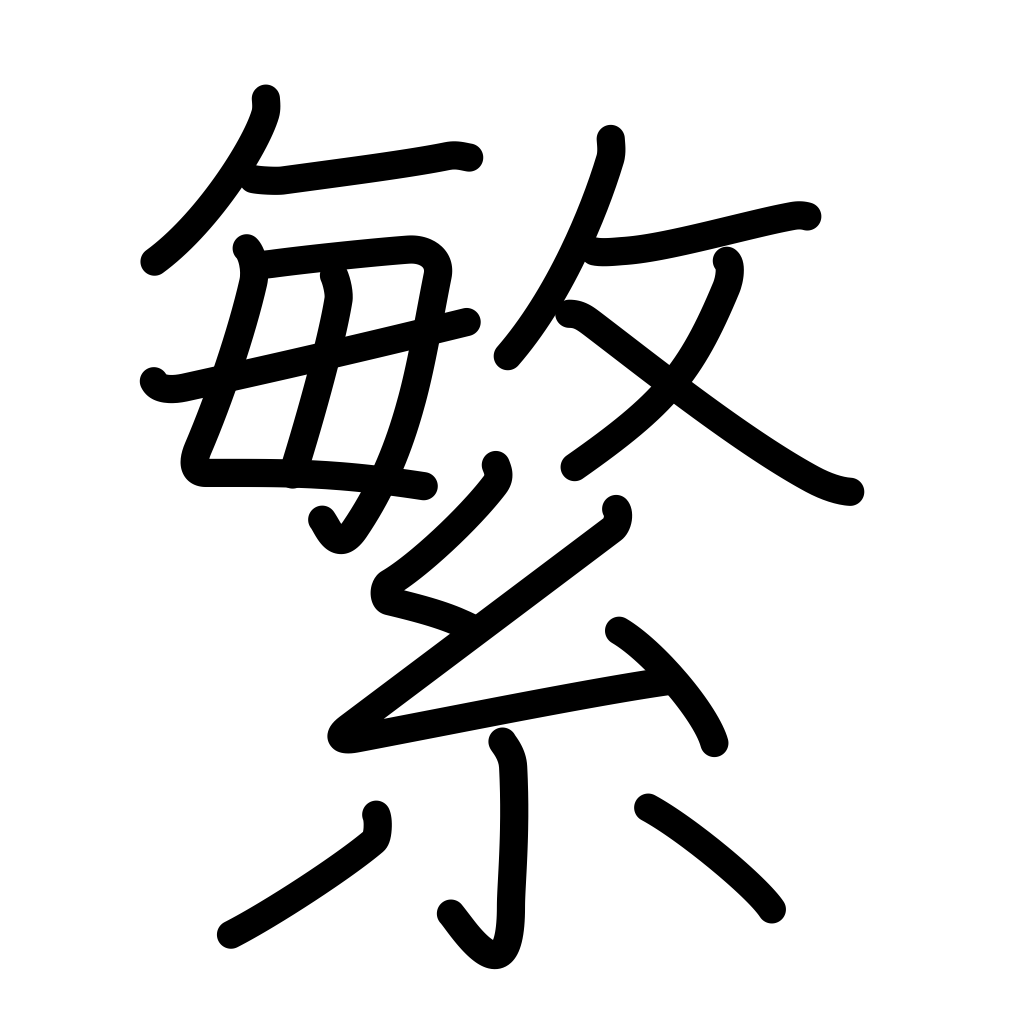
Meaning: luxuriant, thick, overgrown, frequency, complexity, trouble